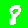
Digit: 8